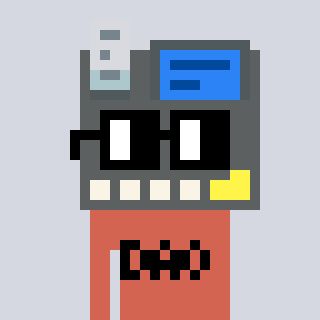
a pixel art character with square black glasses, a cash register-shaped head and a peachy-colored body on a cool background